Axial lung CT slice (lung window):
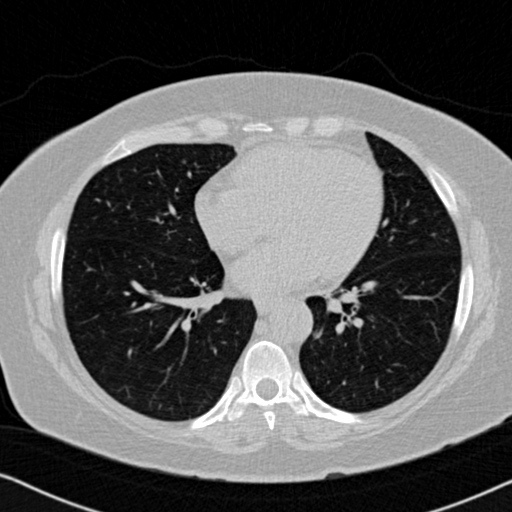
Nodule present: no